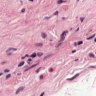
Metastatic tissue present: no